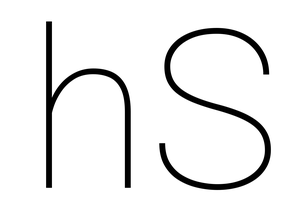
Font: Roboto_Thin